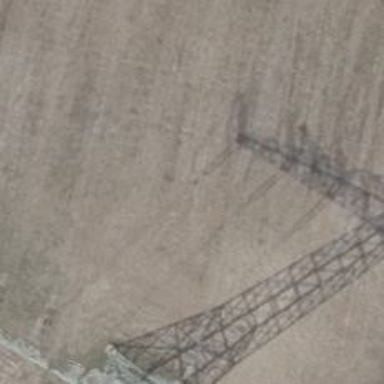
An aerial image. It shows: Three cables of power line.